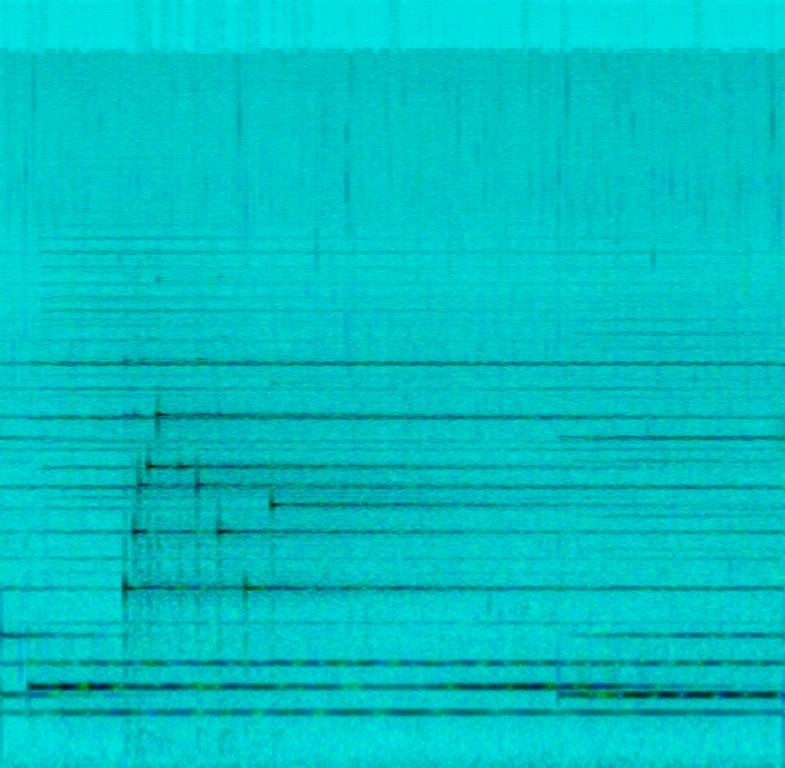
This music is instrumental. The tempo is slow with atmospheric keyboard, melodic piano, amplified organ and sound of rain falling and water flowing. The music is peaceful, soothing, meditative, ethereal, pensive,reflective, celestial and calming.